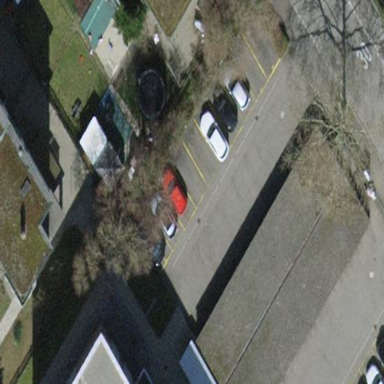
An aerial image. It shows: Group of garages.